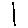
Label: line